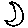
Label: moon